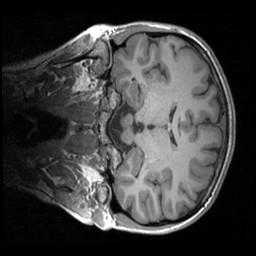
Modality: T1w
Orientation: coronal
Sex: female
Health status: ill
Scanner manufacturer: siemens
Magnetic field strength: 3 T
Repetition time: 1.66 s
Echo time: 0.00254 s